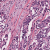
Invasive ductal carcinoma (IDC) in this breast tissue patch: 1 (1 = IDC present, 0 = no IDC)